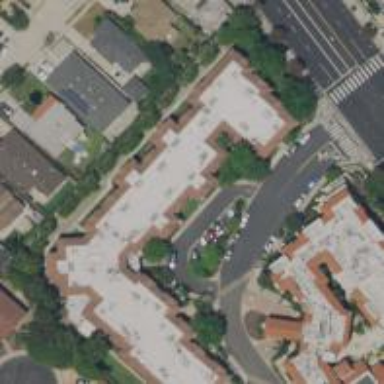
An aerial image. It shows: Image showing building with apartments.